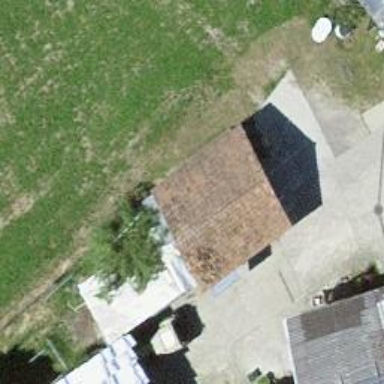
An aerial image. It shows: View of roof of building.